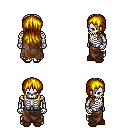
a pixel art fantasy rpg character, male body template, skeleton, brown tattered cape, robe skirt, blonde unkempt hairstyle, brown slippers, four views (front, back, left, right), 2x2 character sprite sheet, small pixel art, hard edges, no anti-aliasing